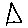
Label: triangle